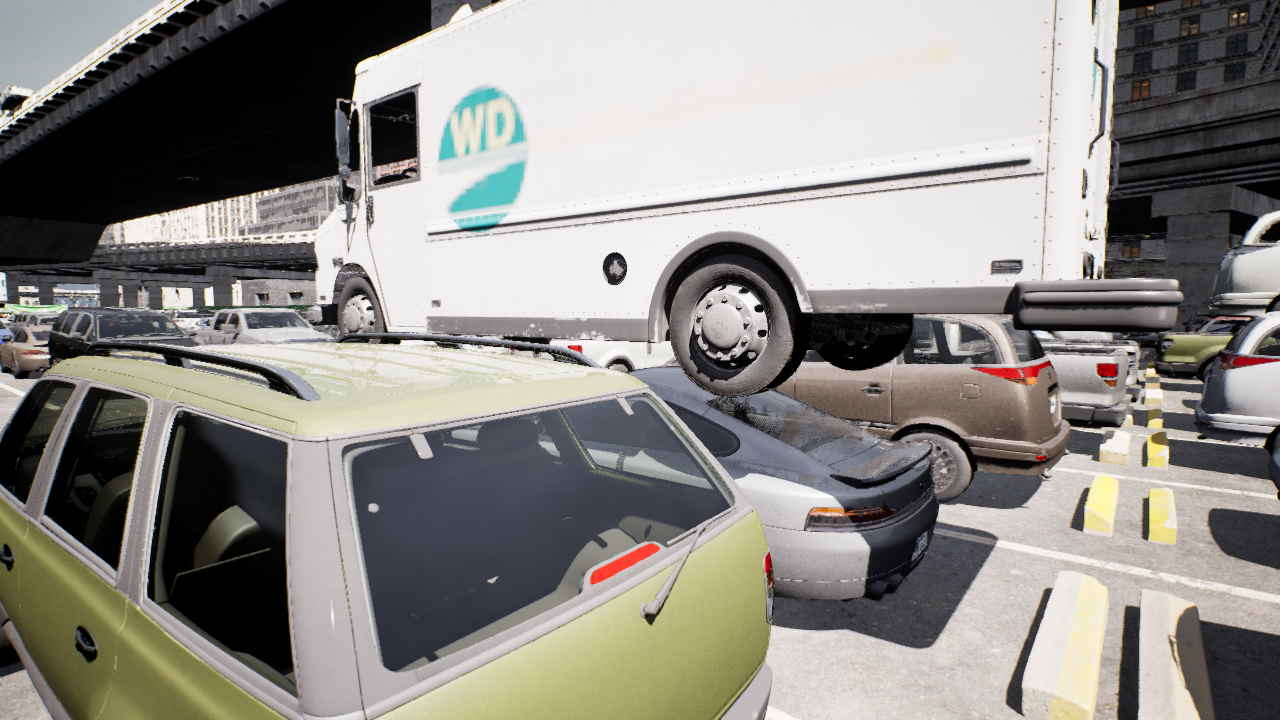
Venue: arterial
Lighting: clear day
Vehicle rig: pickup